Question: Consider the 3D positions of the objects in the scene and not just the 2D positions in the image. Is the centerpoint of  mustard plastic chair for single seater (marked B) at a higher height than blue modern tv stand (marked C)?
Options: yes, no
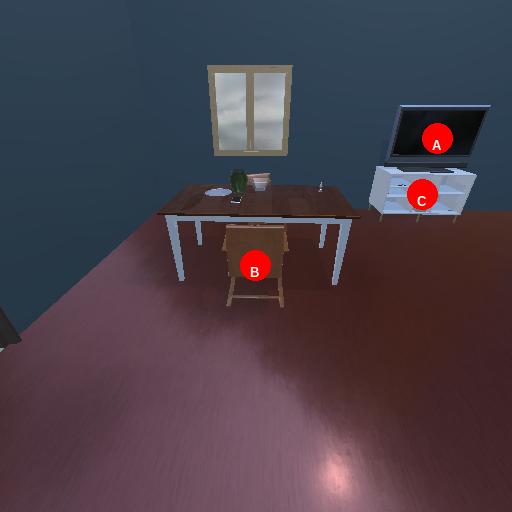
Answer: yes